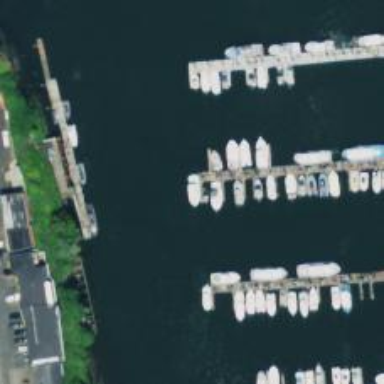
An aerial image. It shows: Man-made pier.